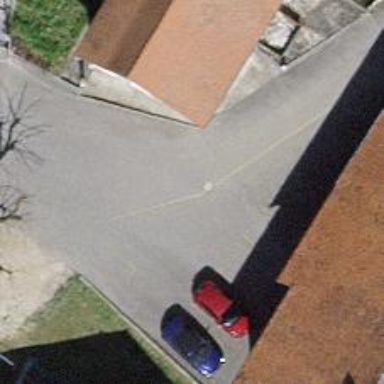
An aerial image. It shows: Alleyway designated as service road.